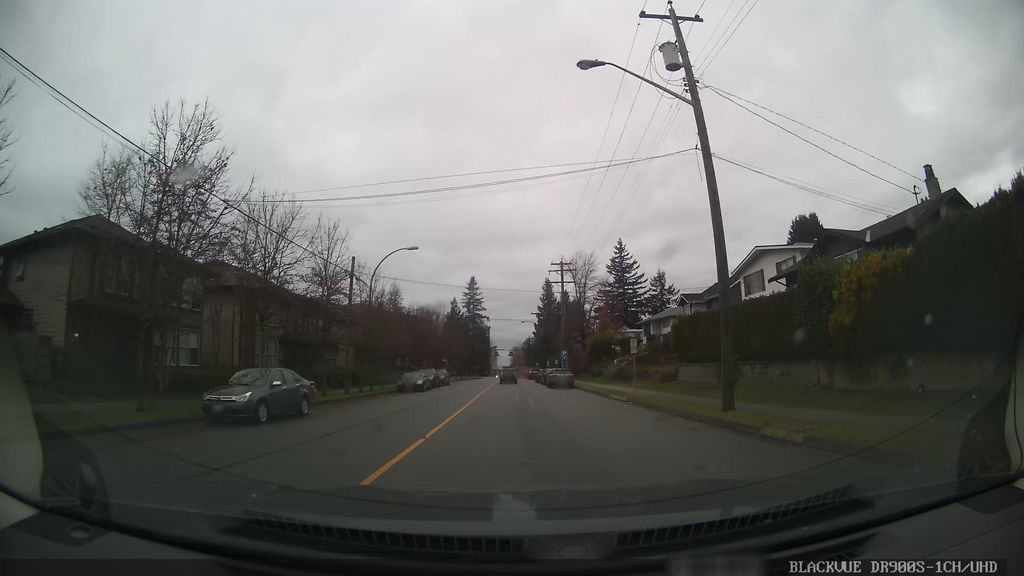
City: vancouver